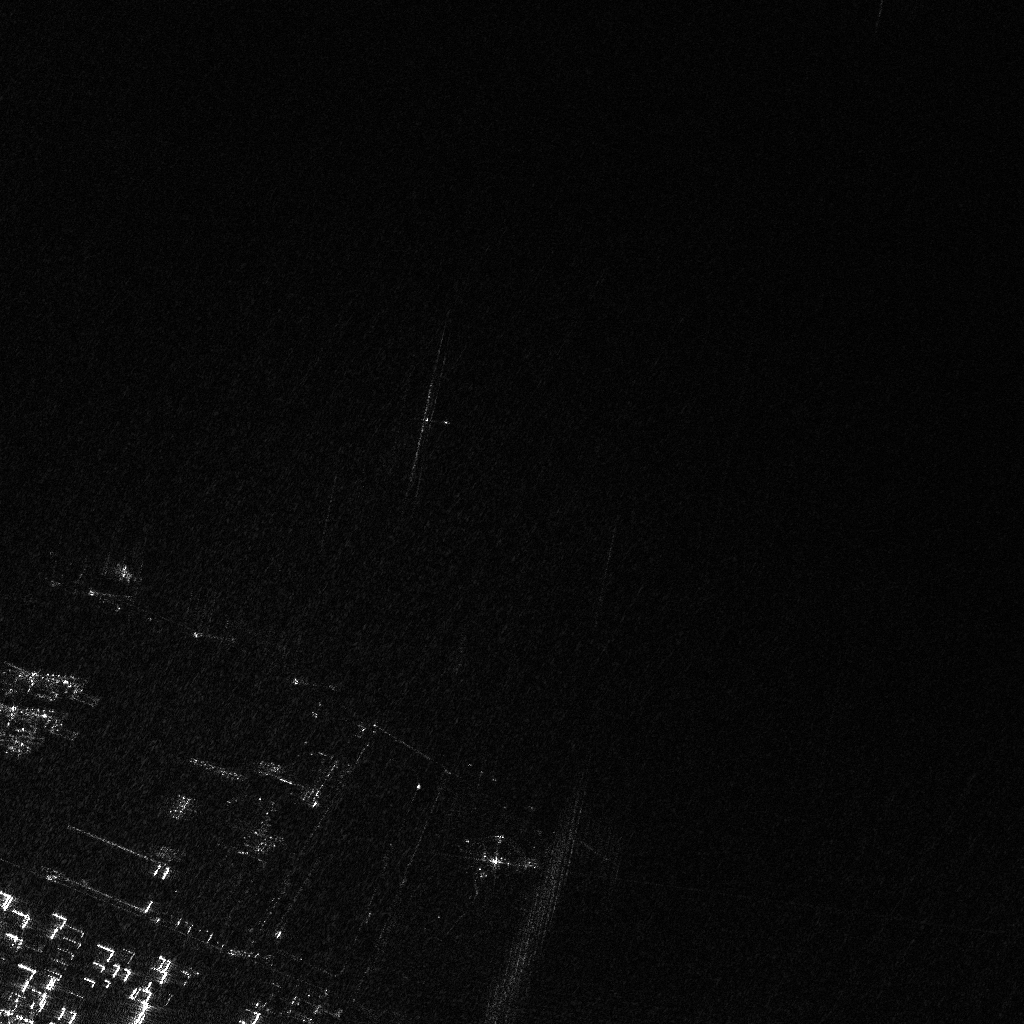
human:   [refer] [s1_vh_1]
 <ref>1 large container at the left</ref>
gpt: <box>[[0, 65, 12, 68, 19]]</box>